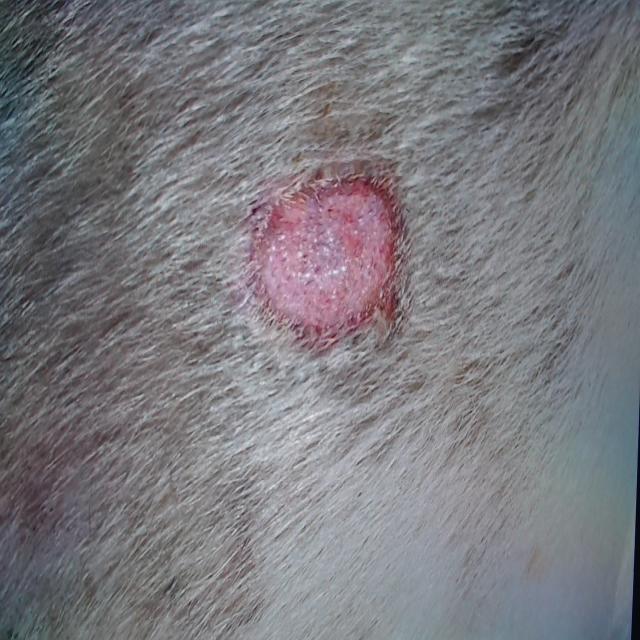
Canine ringworm (Dermatophytosis) — fungal infection caused by Microsporum or Trichophyton. Presents with circular alopecia, scaling, crusting, and broken hairs.